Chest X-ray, AP view. Patient: 45 years old, sex M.
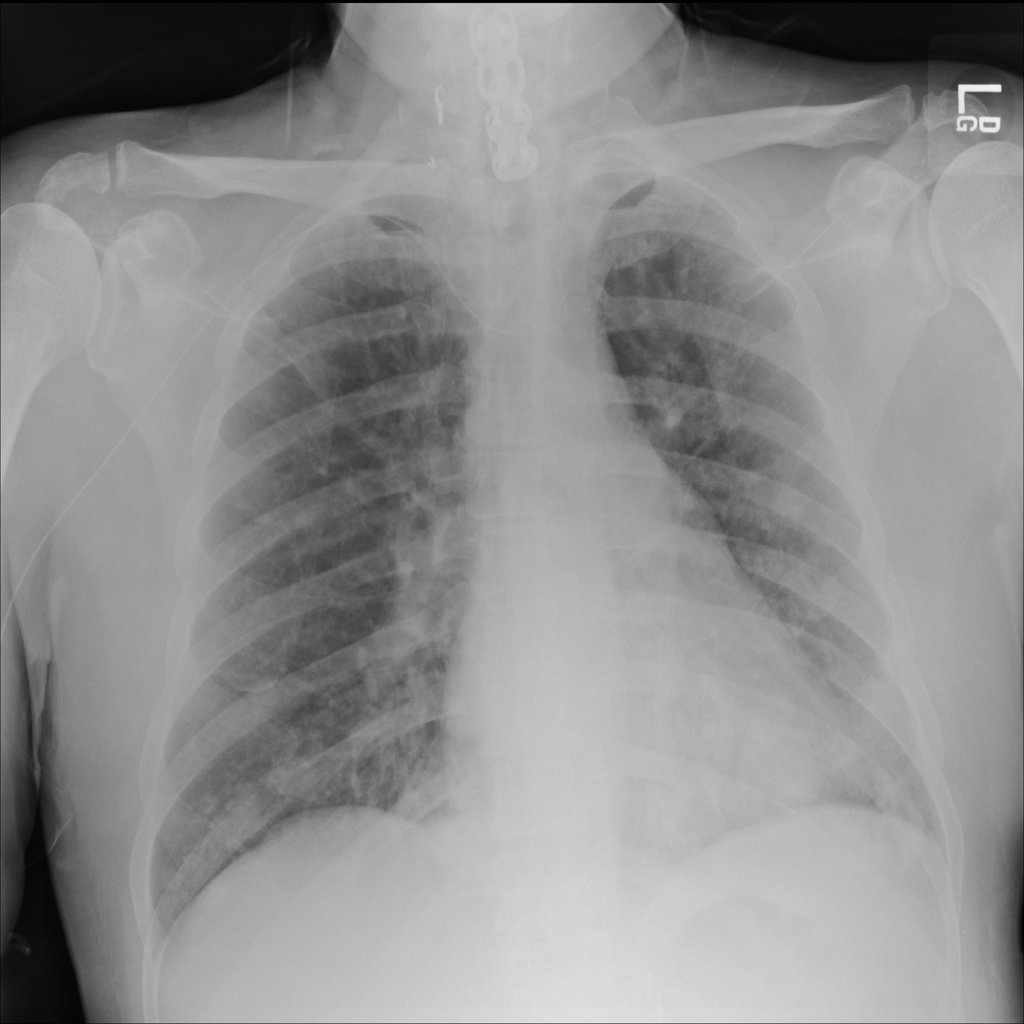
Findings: No Finding